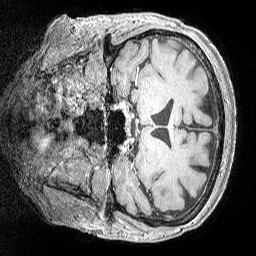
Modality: MP2RAGE
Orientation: coronal
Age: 70
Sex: female
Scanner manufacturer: siemens
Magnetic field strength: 3 T
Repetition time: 5 s
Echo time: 0.00298 s